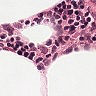
Metastatic tissue present: no